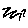
Label: zigzag